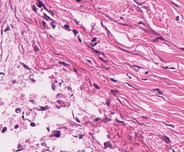
Tumor epithelial tissue: no
Tumor-associated stroma tissue: yes
Normal tissue: no